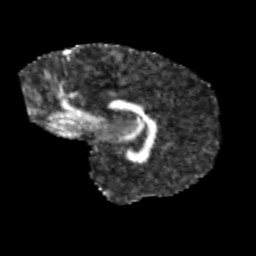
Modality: FA
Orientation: sagittal
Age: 11
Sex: male
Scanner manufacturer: siemens
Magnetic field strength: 3 T
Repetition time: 3.8 s
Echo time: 0.07 s